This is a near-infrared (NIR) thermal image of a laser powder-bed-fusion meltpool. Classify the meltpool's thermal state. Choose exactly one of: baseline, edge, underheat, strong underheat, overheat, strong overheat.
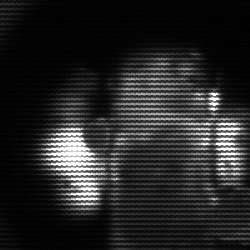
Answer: strong underheat